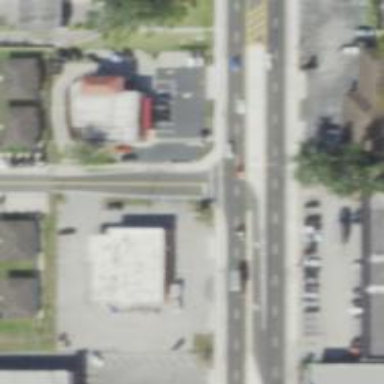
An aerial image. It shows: Asphalt footway with crossing.